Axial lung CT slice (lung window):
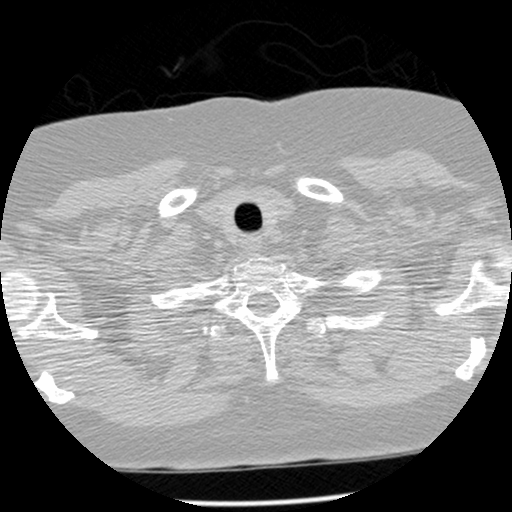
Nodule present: no